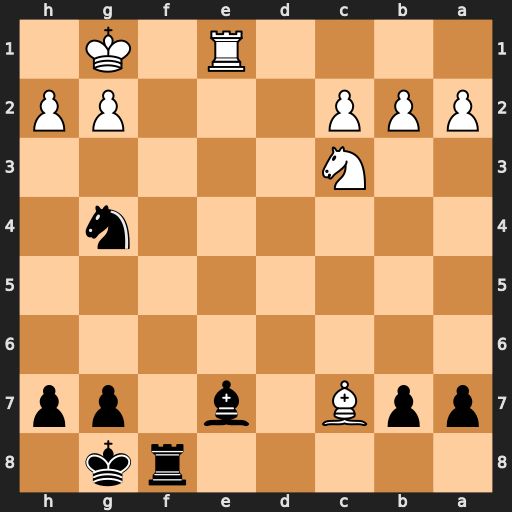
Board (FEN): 5rk1/ppB1b1pp/8/8/6n1/2N5/PPP3PP/4R1K1
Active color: b
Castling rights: -
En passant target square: -
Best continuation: Bc5+ Kh1 Nf2+